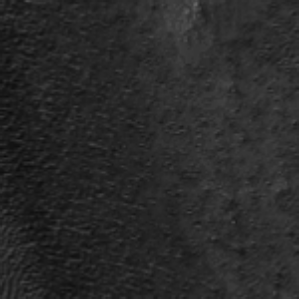
Label: frost